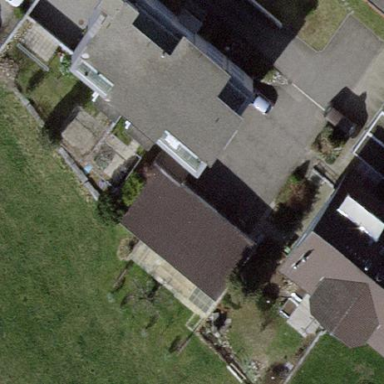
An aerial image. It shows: Garage building.